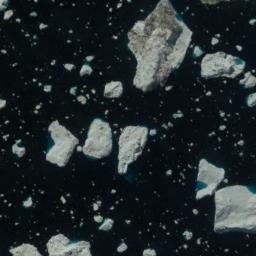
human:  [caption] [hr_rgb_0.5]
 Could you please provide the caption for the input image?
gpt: Some pieces of sea ice of different sizes float in the deep blue sea .

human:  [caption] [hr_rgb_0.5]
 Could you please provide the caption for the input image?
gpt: Many large and small non-adhesive ice cubes float on the blue sea .

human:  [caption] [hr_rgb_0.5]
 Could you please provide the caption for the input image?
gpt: There are many ice on the dark blue sea .

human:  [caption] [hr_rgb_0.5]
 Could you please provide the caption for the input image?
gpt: There are different shapes of sea ice .

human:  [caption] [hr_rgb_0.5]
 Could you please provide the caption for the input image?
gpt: There are some blocks of sea ice .